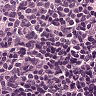
Metastatic tissue present: no